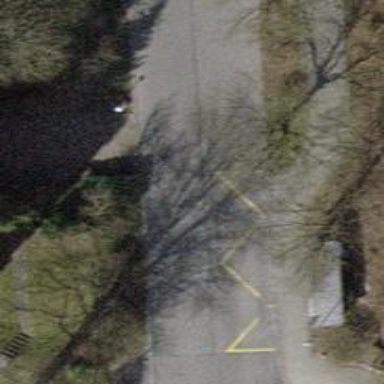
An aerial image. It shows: Bus stop with designated public transport stop position.